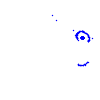
Particle: proton